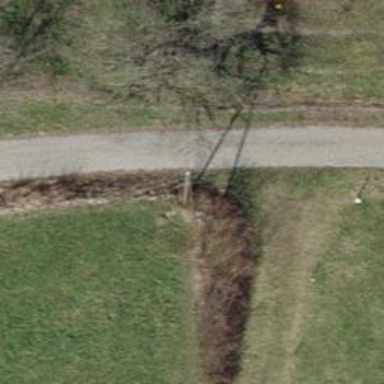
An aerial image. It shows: Minor power line.